RGB frame:
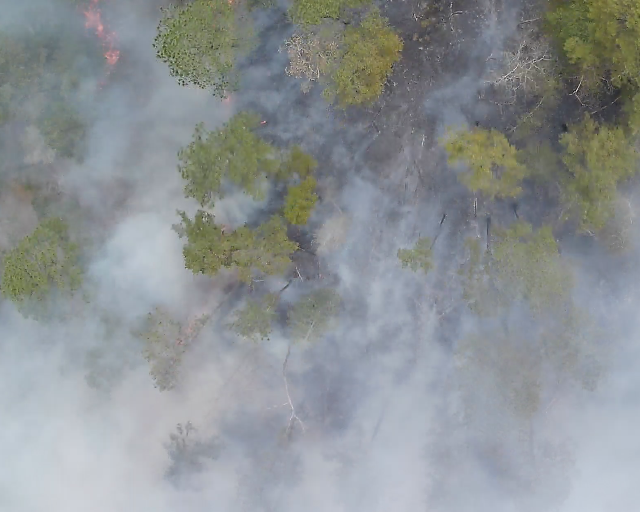
Thermal frame:
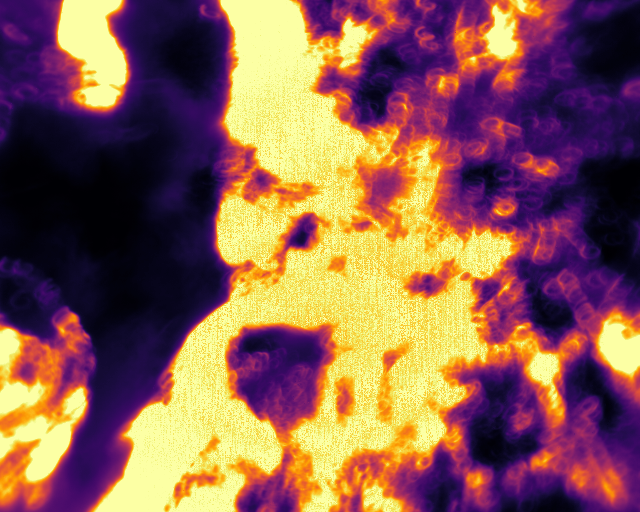
Captured: 2026-02-26 03:09:54
Pixels at or above 80 °C: 195751 (fraction of frame: 0.5974)